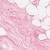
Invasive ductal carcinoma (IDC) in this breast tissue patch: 0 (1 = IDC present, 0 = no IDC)